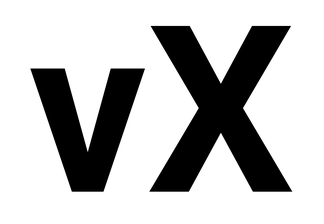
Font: Roboto_Bold